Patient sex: F
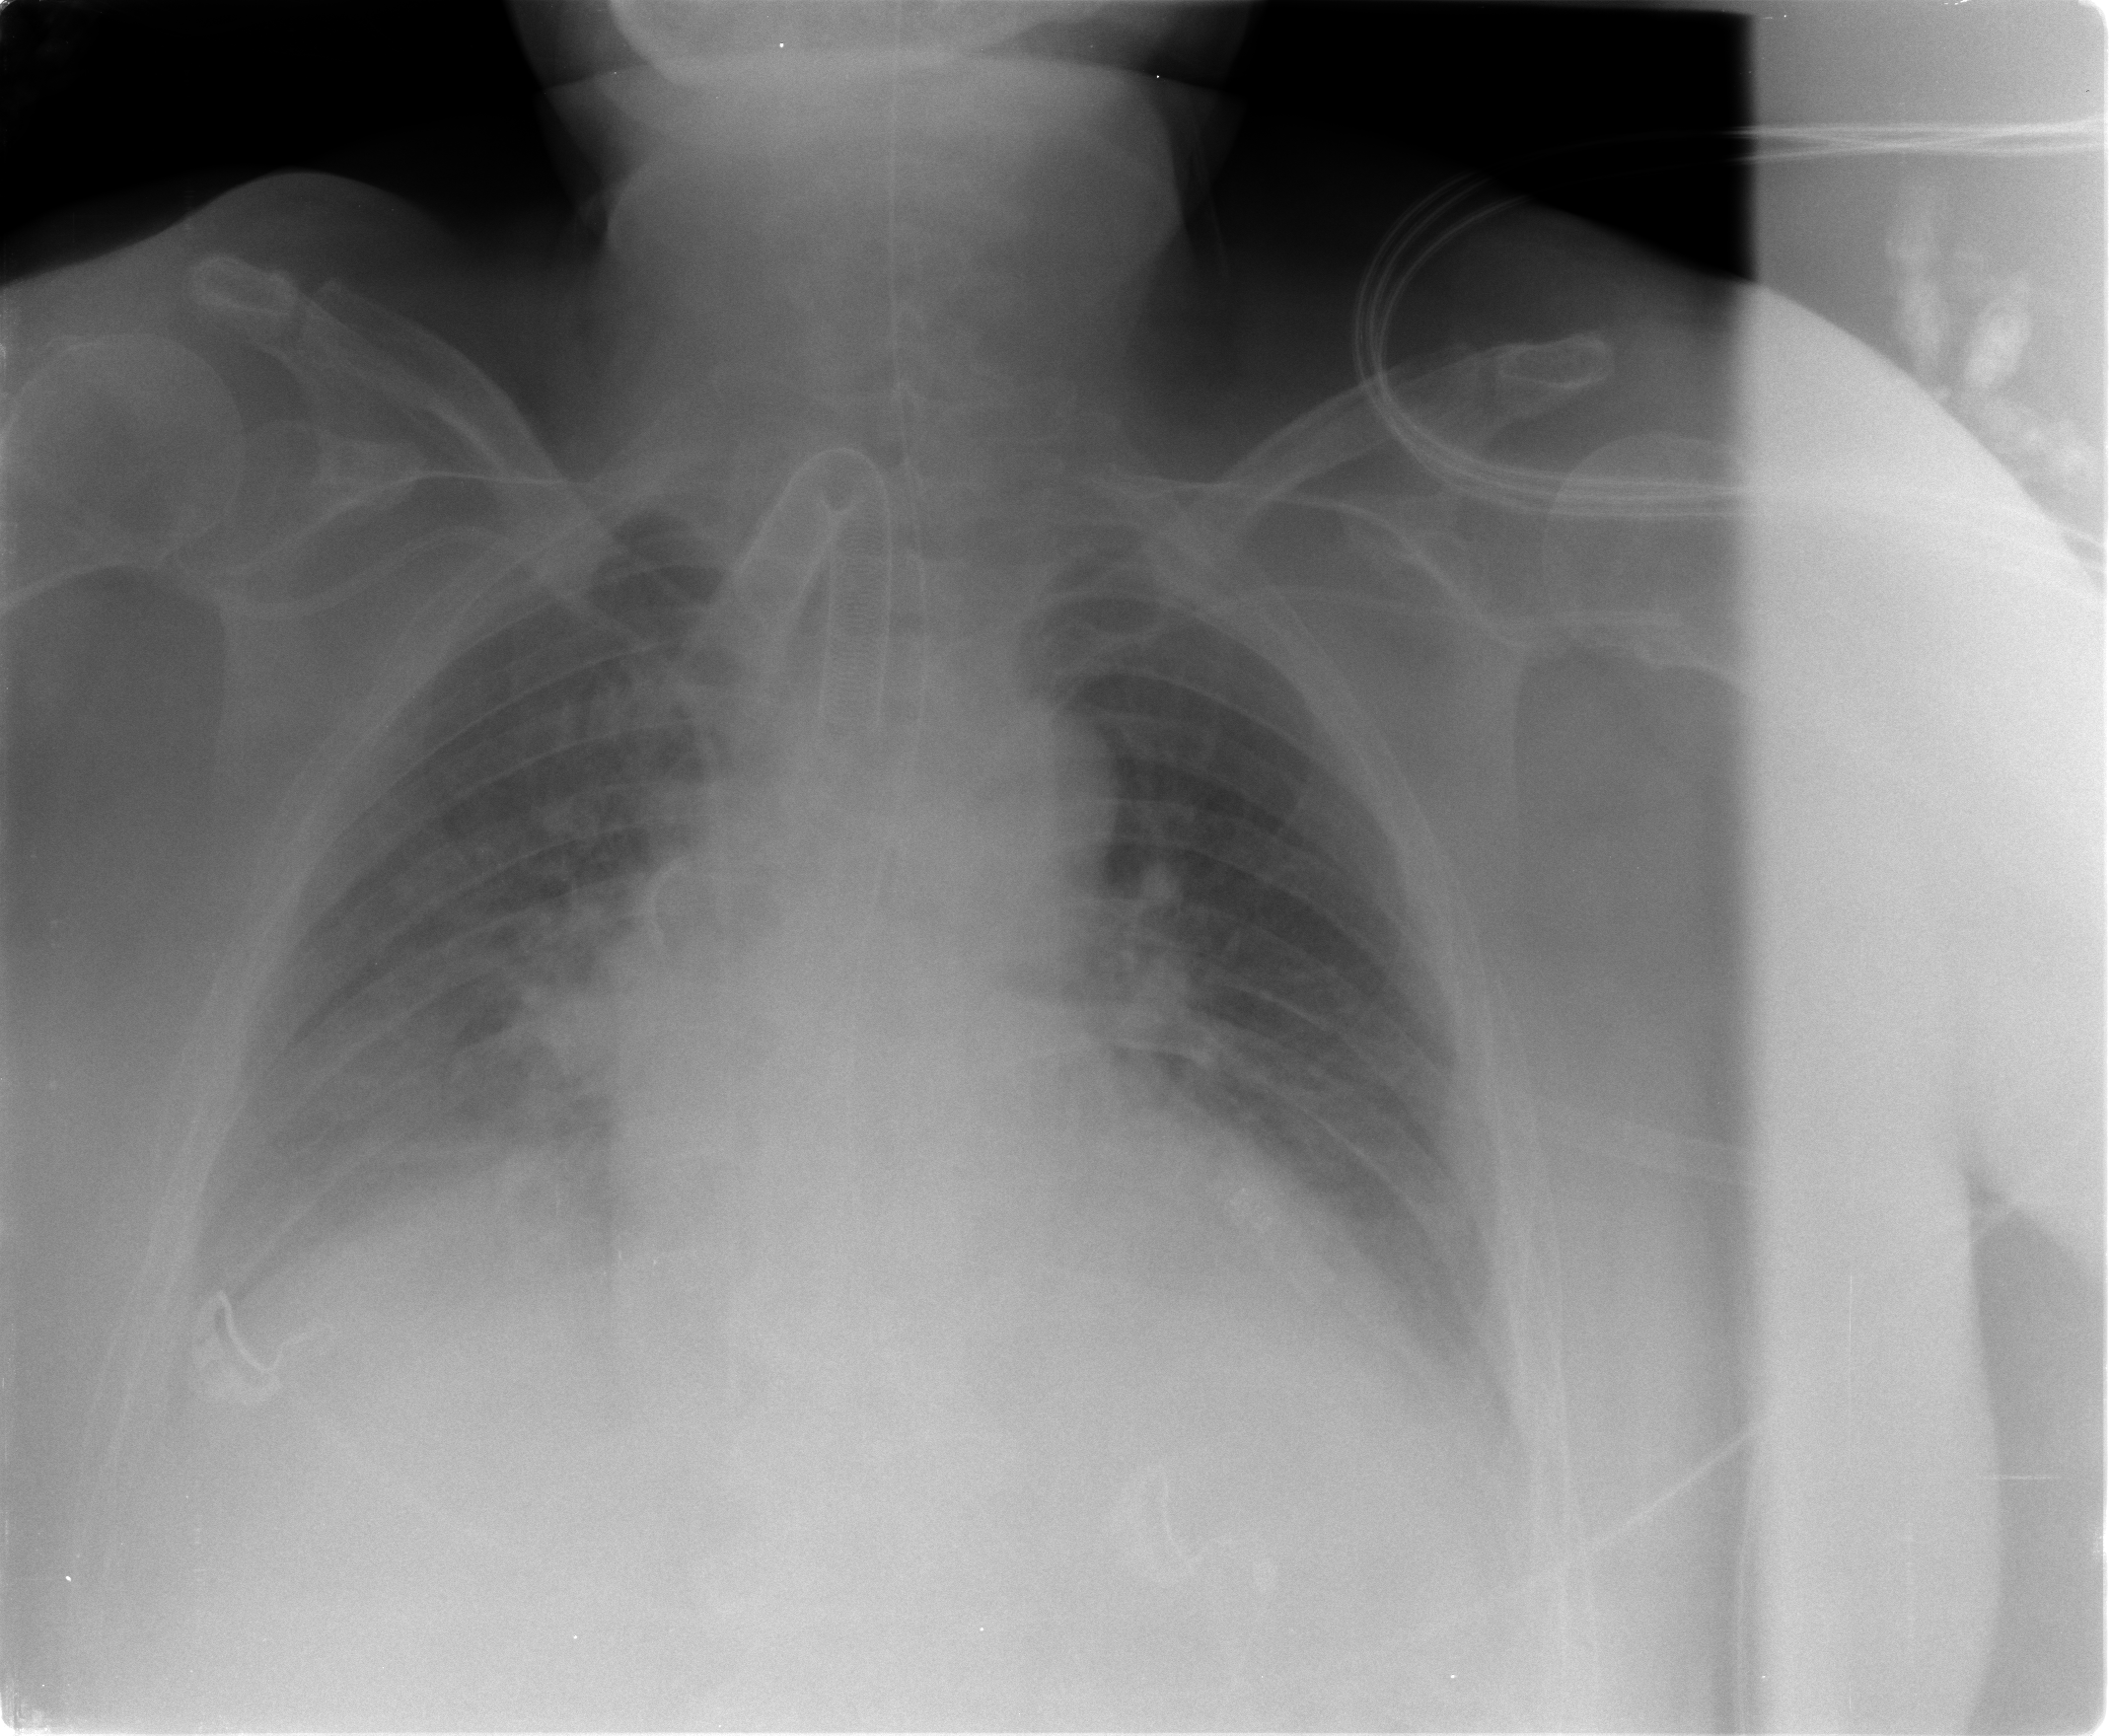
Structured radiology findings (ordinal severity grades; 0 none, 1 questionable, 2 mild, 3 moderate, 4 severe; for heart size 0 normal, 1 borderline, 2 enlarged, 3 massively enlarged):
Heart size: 0
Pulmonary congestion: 3
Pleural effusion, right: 2
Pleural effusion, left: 2
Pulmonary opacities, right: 2
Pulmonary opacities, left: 2
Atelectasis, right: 0
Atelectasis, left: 0